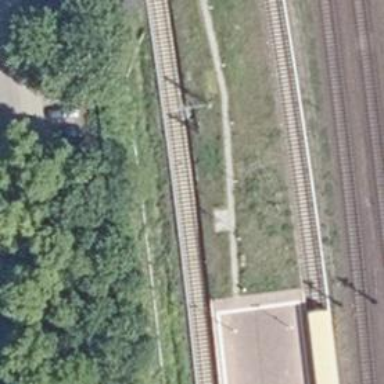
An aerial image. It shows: Railway signal.